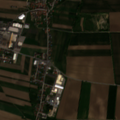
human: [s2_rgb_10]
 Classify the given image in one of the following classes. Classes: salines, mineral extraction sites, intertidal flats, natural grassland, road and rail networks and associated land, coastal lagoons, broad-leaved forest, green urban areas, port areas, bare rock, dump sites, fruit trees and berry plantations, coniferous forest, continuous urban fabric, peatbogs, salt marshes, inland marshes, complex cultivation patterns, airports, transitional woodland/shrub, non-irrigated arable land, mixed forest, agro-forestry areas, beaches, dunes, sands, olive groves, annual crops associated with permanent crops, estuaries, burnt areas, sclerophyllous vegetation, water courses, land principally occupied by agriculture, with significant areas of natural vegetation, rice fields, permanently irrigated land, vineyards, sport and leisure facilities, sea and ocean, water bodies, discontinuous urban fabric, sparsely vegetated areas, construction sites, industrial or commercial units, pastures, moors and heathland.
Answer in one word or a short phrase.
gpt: discontinuous urban fabric, industrial or commercial units, non-irrigated arable land